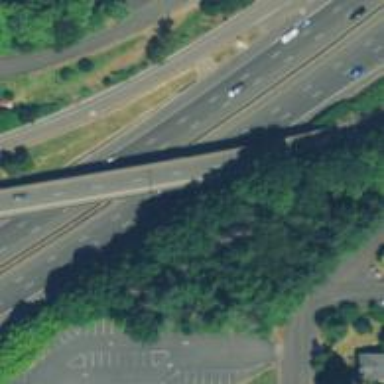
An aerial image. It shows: Bridge on motorway link.